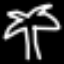
Label: palm tree